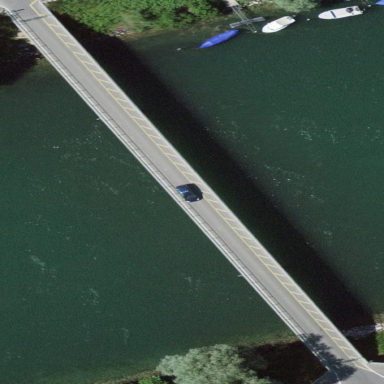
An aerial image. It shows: Man-made bridge.